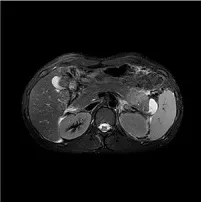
Magnetic resonance imaging.
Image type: radiology (mri)